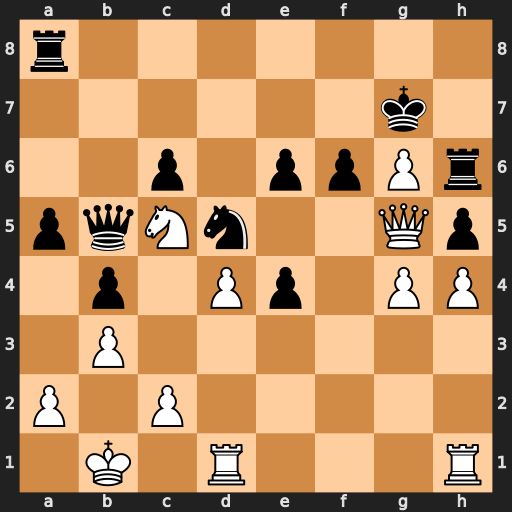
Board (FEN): r7/6k1/2p1ppPr/pqNn2Qp/1p1Pp1PP/1P6/P1P5/1K1R3R
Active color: w
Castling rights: -
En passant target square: -
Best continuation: Nxe6+ Kg8 Qxh6